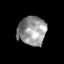
Tissue: skin
Cell type: Epithelial cells
Senescence score: 0.1337
Nuclear area (px): 795
Mean DAPI intensity: 149.662